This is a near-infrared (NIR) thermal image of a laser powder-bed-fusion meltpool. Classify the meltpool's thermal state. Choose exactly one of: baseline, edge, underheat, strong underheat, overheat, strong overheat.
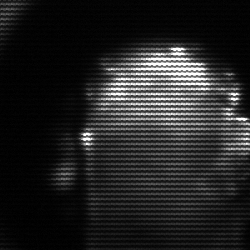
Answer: baseline